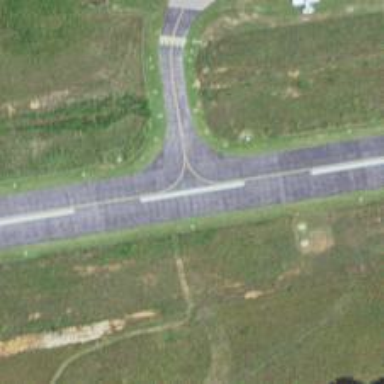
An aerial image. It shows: Runway surface made of asphalt at airport.